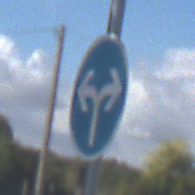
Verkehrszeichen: VorgeschriebeneFahrtrichtungRechtsOderLinks
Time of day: MorningAfternoon
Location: Outdoor (Suburban)
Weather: PartlyCloudy
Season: NotSpecified
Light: Natural